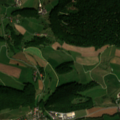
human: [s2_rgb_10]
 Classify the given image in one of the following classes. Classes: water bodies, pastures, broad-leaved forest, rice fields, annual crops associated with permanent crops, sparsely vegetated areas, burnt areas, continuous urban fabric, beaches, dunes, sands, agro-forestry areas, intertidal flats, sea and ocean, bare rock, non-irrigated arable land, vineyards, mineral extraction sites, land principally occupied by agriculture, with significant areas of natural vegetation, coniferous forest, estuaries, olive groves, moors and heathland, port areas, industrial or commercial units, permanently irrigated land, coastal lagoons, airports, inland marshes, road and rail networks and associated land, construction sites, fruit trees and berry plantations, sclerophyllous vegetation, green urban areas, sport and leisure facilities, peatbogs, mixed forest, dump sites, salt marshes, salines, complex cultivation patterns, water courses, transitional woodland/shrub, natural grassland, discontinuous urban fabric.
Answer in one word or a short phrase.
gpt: discontinuous urban fabric, non-irrigated arable land, broad-leaved forest, mixed forest